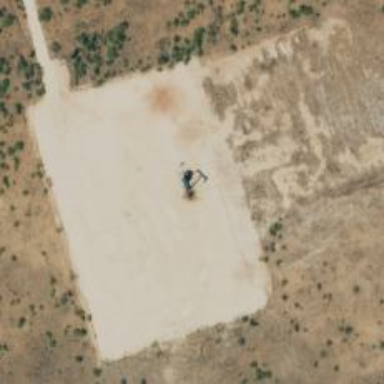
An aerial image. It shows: Petroleum well.